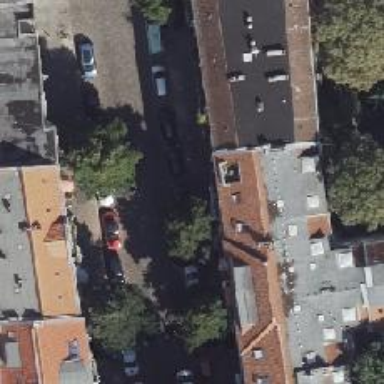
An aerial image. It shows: Bicycle parking located on the sidewalk.